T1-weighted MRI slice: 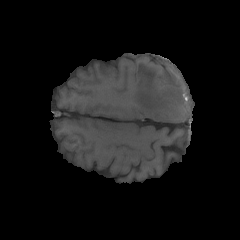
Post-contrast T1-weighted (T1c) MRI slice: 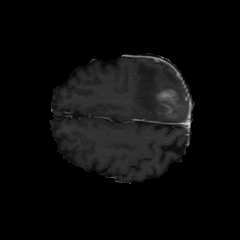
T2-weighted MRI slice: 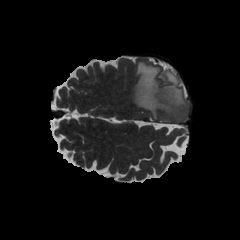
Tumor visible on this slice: yes